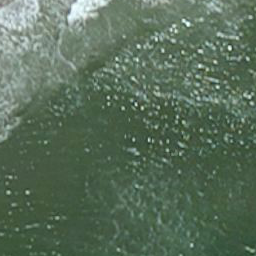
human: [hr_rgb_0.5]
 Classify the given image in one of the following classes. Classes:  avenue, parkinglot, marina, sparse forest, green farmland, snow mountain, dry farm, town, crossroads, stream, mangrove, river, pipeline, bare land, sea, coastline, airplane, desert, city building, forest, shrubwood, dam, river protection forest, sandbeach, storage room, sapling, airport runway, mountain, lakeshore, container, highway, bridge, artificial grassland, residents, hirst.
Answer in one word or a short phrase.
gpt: sea